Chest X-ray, AP view. Patient: 45 years old, sex F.
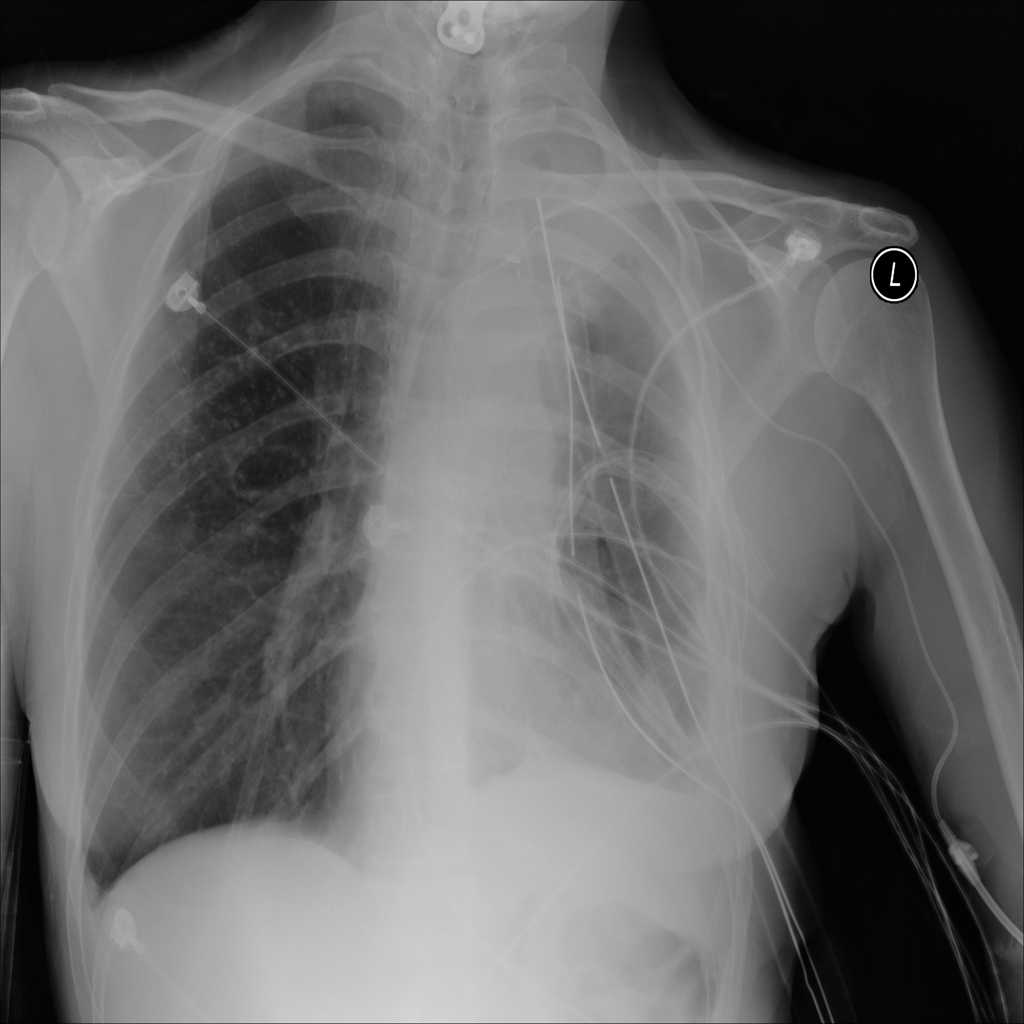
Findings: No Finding